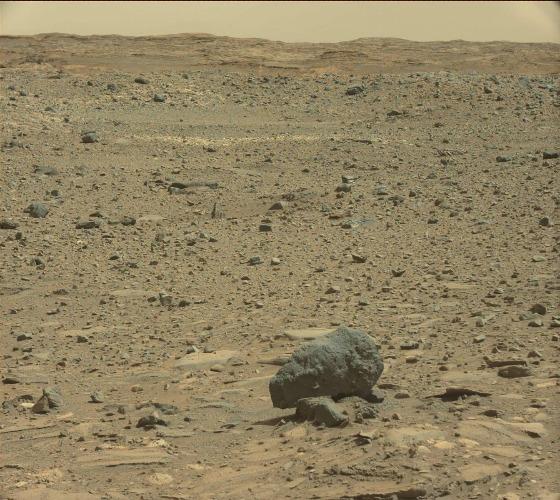
Terrain classes present: Bedrock, Gravel / Sand / Soil, Rock, Sky / Distant Mountains